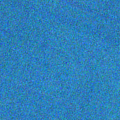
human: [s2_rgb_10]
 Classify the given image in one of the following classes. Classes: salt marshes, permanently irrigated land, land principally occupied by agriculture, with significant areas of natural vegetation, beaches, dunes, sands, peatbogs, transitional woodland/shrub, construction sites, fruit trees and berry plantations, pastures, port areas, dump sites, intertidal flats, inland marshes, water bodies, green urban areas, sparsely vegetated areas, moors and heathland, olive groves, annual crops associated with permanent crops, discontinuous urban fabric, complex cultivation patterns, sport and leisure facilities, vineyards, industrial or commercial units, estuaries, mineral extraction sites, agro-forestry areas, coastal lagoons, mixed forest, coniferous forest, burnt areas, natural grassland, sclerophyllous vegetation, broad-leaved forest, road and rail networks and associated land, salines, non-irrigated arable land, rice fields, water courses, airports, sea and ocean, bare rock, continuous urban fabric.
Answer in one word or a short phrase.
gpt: sea and ocean